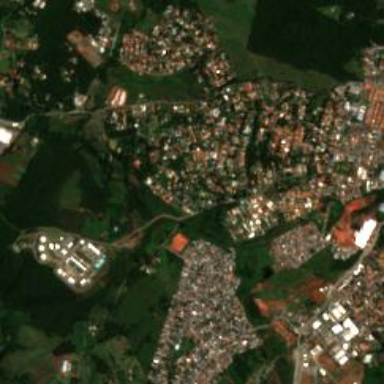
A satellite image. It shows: Condominium in residential area.